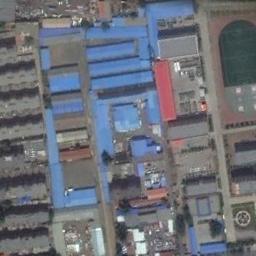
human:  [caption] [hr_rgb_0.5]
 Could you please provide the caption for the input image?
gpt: Neatly planned factory buildings, Green belts and roads in an industrial area .

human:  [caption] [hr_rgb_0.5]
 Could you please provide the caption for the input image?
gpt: One building in the industrial area has a red roof .

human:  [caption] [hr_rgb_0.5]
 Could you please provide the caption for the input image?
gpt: Many houses of different shapes and sizes are in the industrial area .

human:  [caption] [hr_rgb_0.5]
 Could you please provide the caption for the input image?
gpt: The industrial area has some blue workshops and other colors of workshops and a ground track field is next to the industrial area .

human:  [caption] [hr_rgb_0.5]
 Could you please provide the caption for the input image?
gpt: There are many blue buildings and gray buildings on the industrial area .